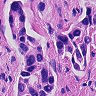
Metastatic tissue present: yes